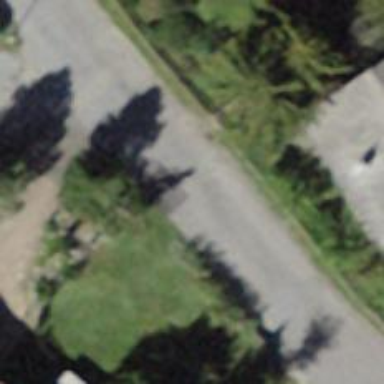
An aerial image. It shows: Smoothly paved residential road.